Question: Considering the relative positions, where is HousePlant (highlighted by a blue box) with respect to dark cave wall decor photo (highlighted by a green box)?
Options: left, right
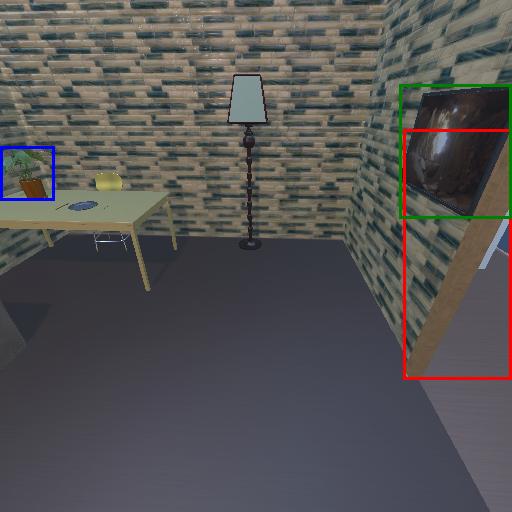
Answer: left